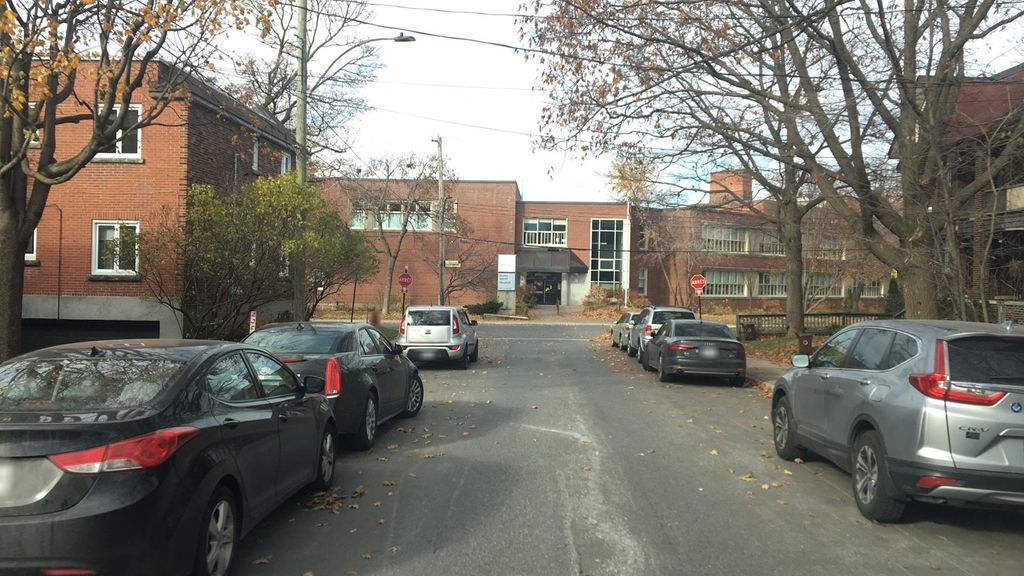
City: montreal